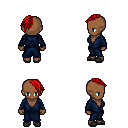
a pixel art fantasy rpg character, female body template, human, dark skin, blue robe, magenta pants, red long mohawk hairstyle, gray slippers, four views (front, back, left, right), 2x2 character sprite sheet, small pixel art, hard edges, no anti-aliasing